Aerial crown-view tile of a tropical tree (Barro Colorado Island, Panama), acquired 20250915:
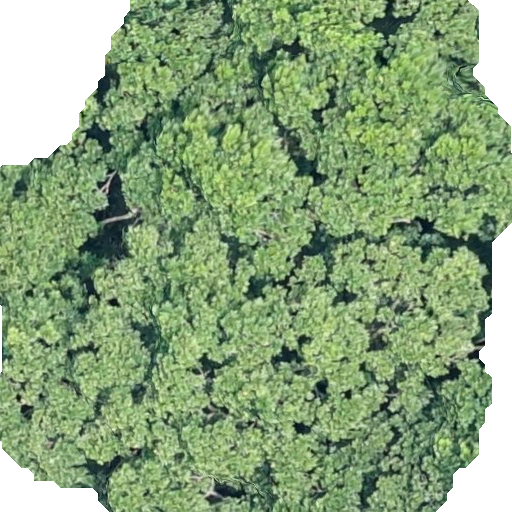
Species: Anacardium excelsum
GBIF accepted scientific name: Anacardium excelsum
Crown area: 379.615 m²